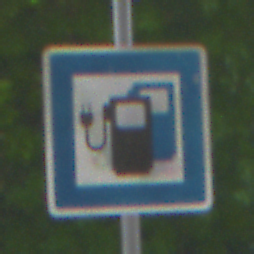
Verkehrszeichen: LadestationFuerElektrofahrzeuge
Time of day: MorningAfternoon
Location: Outdoor (Urban)
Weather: Overcast
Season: NotSpecified
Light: Natural